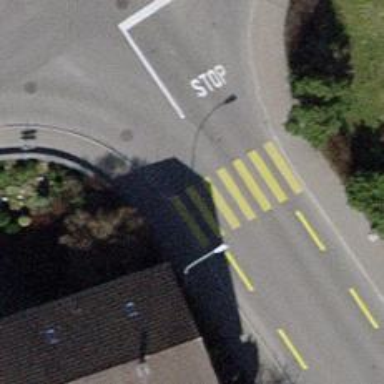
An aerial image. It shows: Uncontrolled zebra crossing on the road.